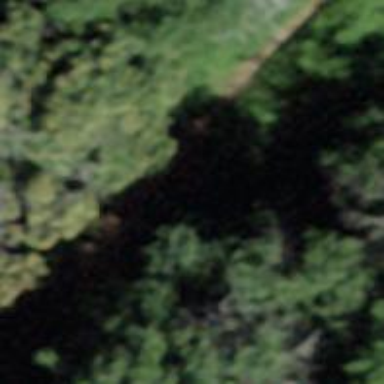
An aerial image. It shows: Unpaved path with track type grade 3.